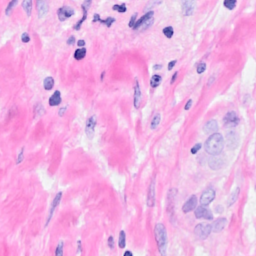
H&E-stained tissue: Breast